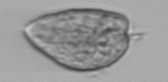
Label: Prorocentrum_micans